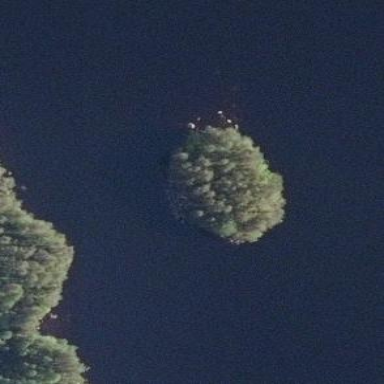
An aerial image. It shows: Islet.